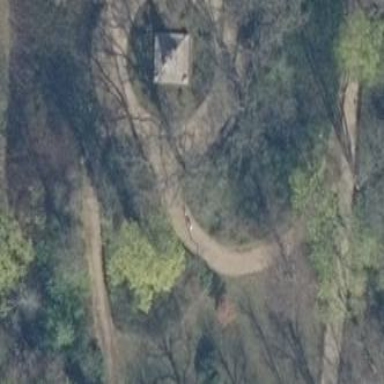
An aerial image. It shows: Path.